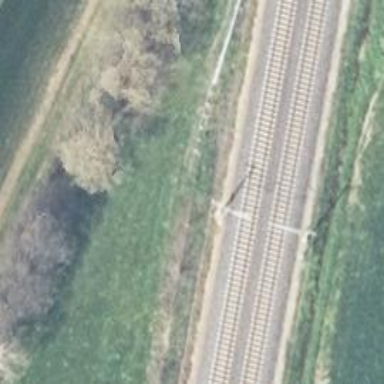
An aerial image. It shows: Milestone along the railway track with catenary mast.